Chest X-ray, AP view. Patient: 50 years old, sex F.
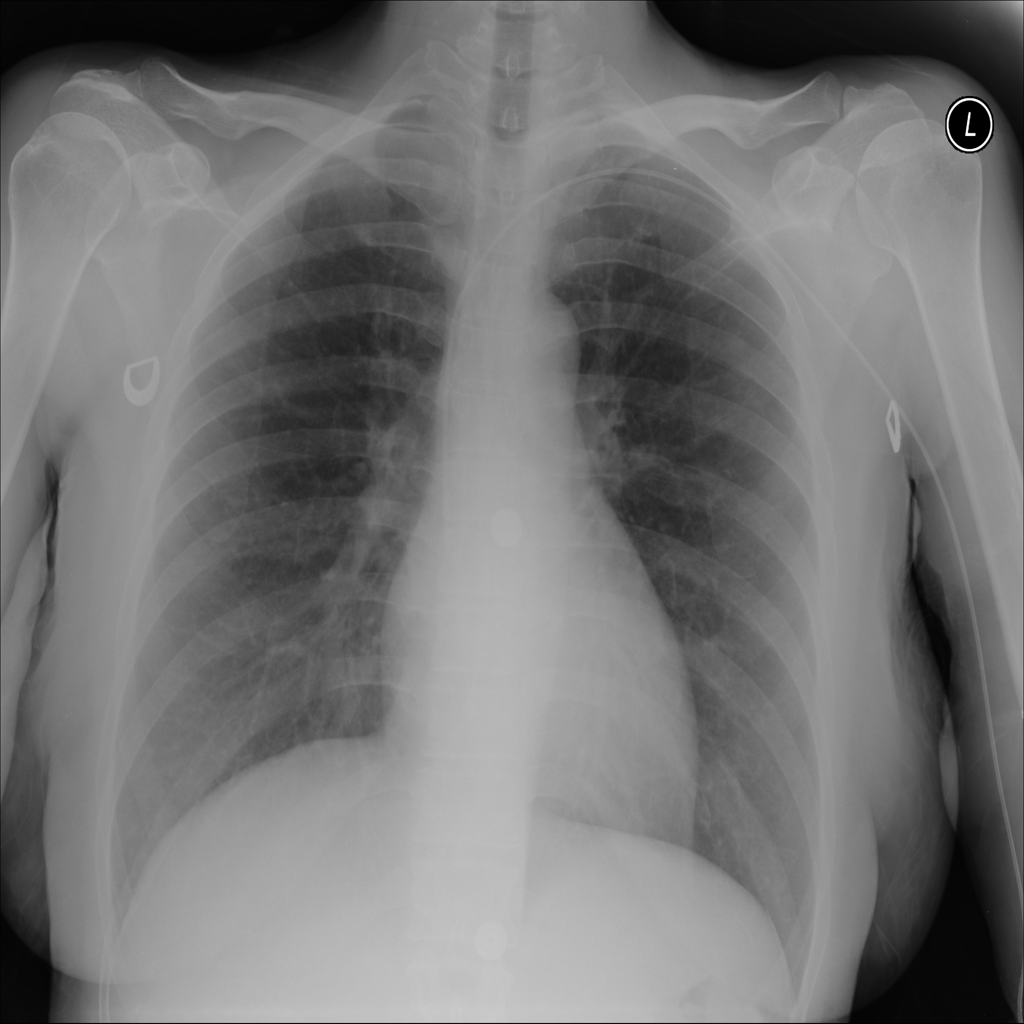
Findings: No Finding